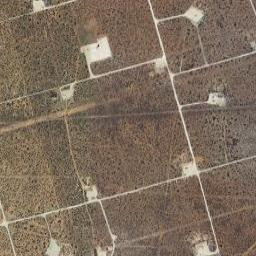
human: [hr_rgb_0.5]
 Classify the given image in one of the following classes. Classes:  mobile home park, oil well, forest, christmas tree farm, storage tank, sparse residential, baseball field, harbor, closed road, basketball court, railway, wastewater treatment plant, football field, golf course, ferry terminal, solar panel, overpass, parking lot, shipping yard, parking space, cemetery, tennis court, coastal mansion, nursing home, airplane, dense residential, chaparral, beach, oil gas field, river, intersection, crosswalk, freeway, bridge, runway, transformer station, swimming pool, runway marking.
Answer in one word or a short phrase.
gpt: oil gas field